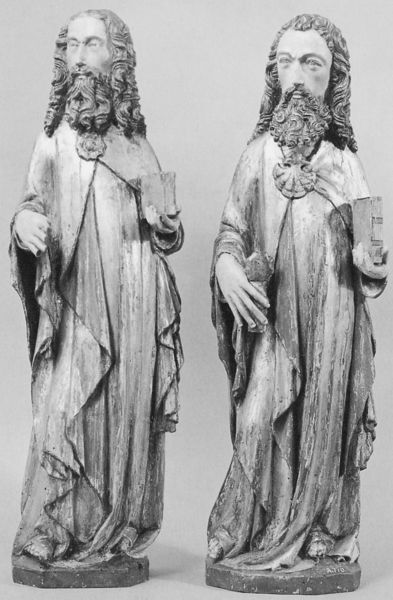
Titel: Retabel aus St. Klara zu Köln
Standort: Köln, Dom (EU - D - NRW)
Schlagwörter: mann, umhang, holz, männer, bart, bärte, bibel, falten, halten, sockel, stein, hände, figur, gewand, haare, lange haare, mantel, gewänder, locken, skulptur, statue, bücher, zwei, füsse, figuren, schmal, faltenwurf, kontrapost, plinthe, spange, buch, schnitzerei, skulpturen, statuen, christus, jesus, jesus christus, heilige, muschel, holzfigur, schließe, geschnitzt, erlöser, apostel, fibel, attribute, messias, gottessohn, sohn gottes, langhaarig, christkind, bärtige, bartträger, c-schwung, christkönig, heilland, erretter, jesus von nazaret